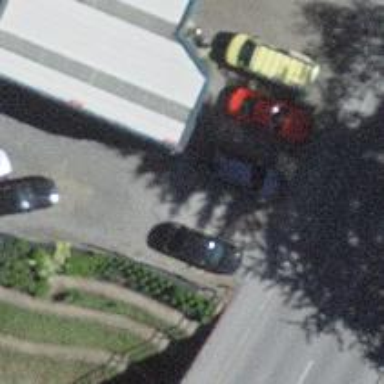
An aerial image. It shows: Fuel station.